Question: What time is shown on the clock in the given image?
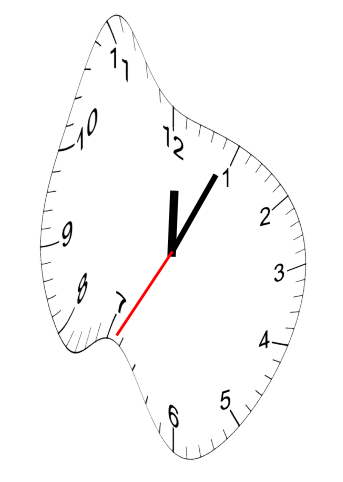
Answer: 12:04:35